Question: I've some concerns about the working of <URL>.
When I 'print()' something then, everything seems correct (), but when I just return something rather than 'print()'ing, then there is 'Out[x]' before the output. As shown in the screenshot.

So, I wanted to know how these two are different from each other?
Are the 'Out[x]' statements somehow used for debugging or what?
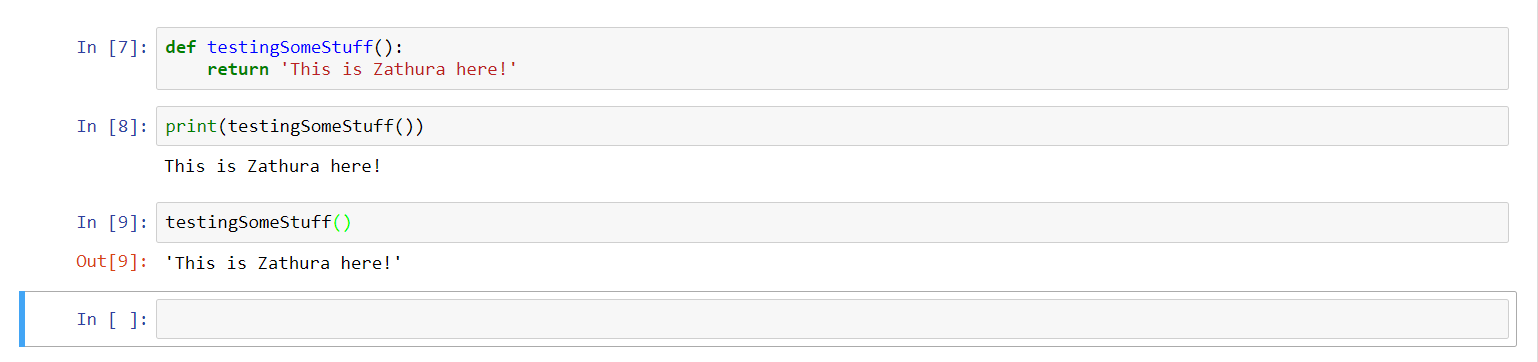
Answer: I've just figured it out by the help of <URL>.
All the previously returned data is refer-able in later commands/inputs, that's why they all are numerically numbered.
It would be redundant to refer printed data later, but this would be useful if we can refer the returned data later.
And this can be done in two ways ()
: The last returned value can be obtained by '_' variable, like so:
'''
In [1]: 'Hello Everyone' # This returns a string
Out[1]: 'Hello Everyone'
In [2]: print('Last returned value is ' + _)
# Ouput -> Last returned value is Hello Everyone
'''
: We can explicitly mention the number to get the specified returned value, like so:
'''
In [3]: 4 + 6
Out[3]: 10
In [4]: 6 + 4
Out[4]: 10
In [5]: print(Out[3] + Out[4])
# Output -> 20
'''
---
Keep in mind that if the mentioned 'Out[]' does not have any returned value then this will raise a 'KeyError'
Here, does not mean . If any value is 'print()'ed then, that will not be considered as returned.
We can also mention our written code by 'In[x]', this will return that code in form of a string, like this:
'''
In [6]: print('This was my first code: ' + In[1])
# Output -> This was my first code: Hello Everyone
In [7]: In[4]
Out[7]: '6 + 4'
'''